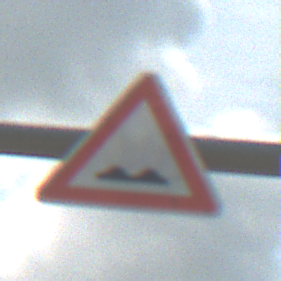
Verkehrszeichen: UnebeneFahrbahn
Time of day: Midday
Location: Outdoor (Suburban)
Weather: PartlyCloudy
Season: Summer
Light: Natural